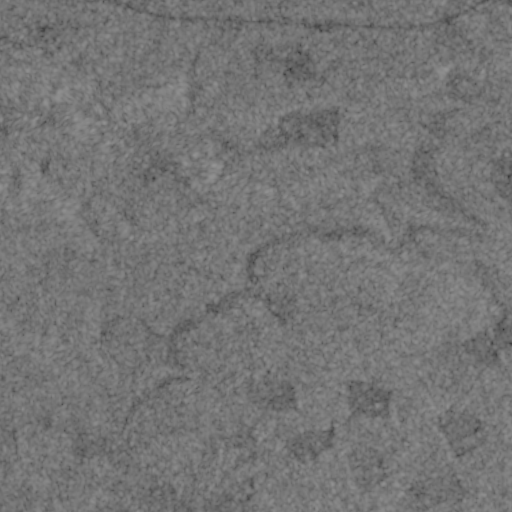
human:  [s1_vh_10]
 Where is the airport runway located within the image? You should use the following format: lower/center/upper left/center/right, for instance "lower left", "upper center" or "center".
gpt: The airport runway is located in the upper left of the image.
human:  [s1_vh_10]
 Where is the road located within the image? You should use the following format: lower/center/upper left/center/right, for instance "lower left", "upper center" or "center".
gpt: There is no road in the image.

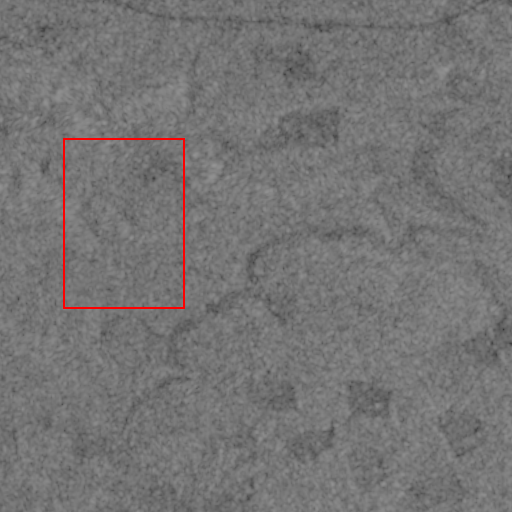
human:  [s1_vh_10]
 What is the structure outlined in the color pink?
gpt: There is no pink outline.
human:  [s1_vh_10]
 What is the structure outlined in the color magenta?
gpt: There is no structure outlined in magenta.